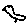
Label: bird